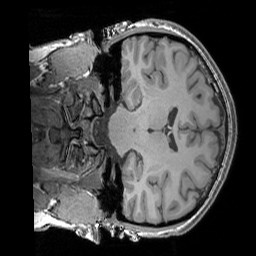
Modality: T1w
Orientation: coronal